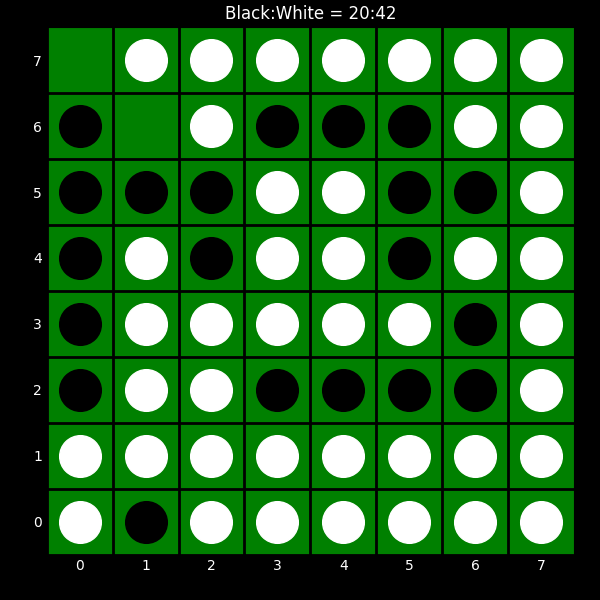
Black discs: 20
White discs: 42